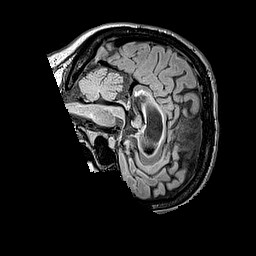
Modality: FLAIR
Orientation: sagittal
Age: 31
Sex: female
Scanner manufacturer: siemens
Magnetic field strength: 3 T
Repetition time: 6 s
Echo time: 0.388 s